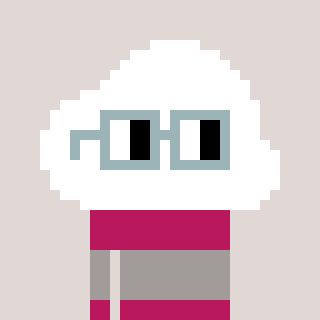
a pixel art character with square dark gray glasses, a cloud-shaped head and a darkpink-colored body on a warm background